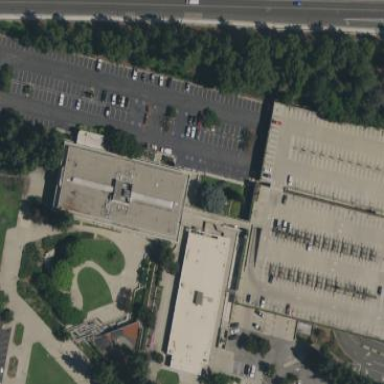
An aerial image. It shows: Civic building.